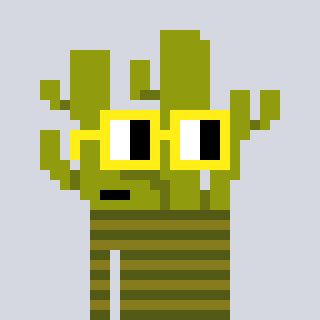
a pixel art character with square yellow glasses, a cactus-shaped head and a gunk-colored body on a cool background